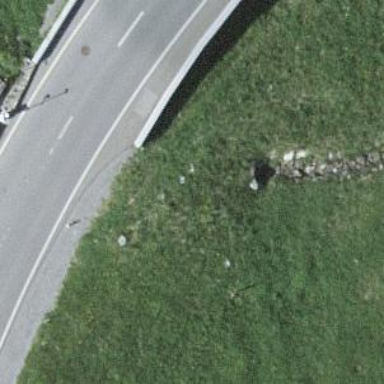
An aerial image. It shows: Culvert tunnel.